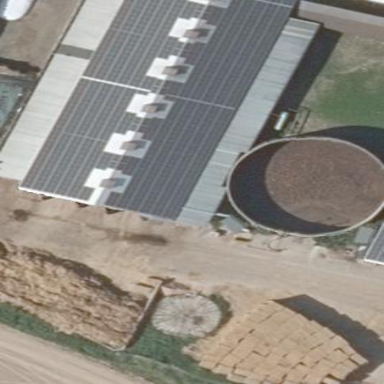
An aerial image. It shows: Storage tank building.